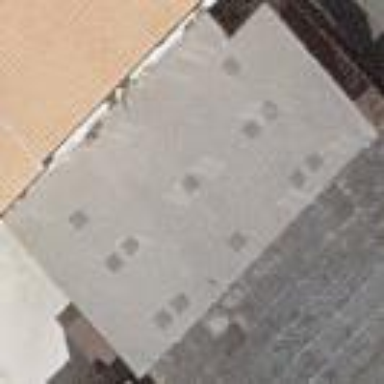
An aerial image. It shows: Group of garages.